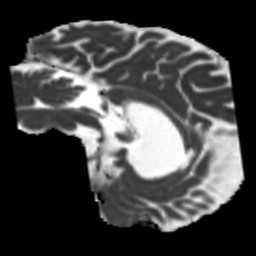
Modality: MD
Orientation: sagittal
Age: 67
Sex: male
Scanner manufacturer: siemens
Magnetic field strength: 3 T
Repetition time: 5.25 s
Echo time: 0.08 s